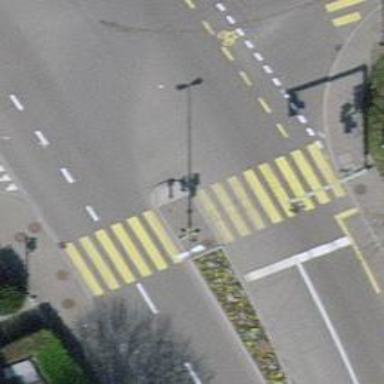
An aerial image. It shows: Crossing with traffic signals.